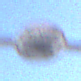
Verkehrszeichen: EndeMautpflicht
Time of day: MorningAfternoon
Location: Outdoor (Urban)
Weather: Clear
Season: NotSpecified
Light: Natural